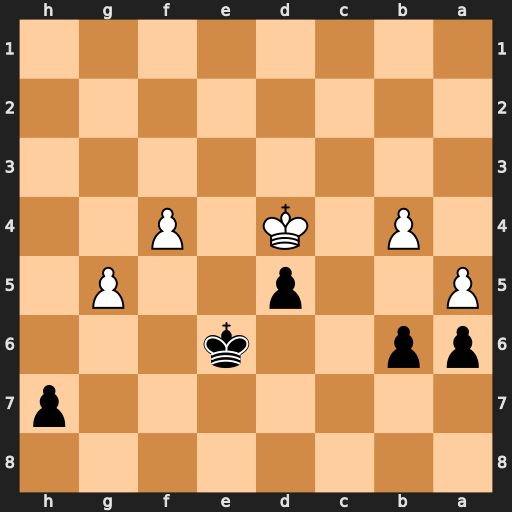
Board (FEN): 8/7p/pp2k3/P2p2P1/1P1K1P2/8/8/8
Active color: b
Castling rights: -
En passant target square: -
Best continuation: b5 Kc5 Kf5 Kxd5 Kxf4